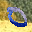
Label: 0